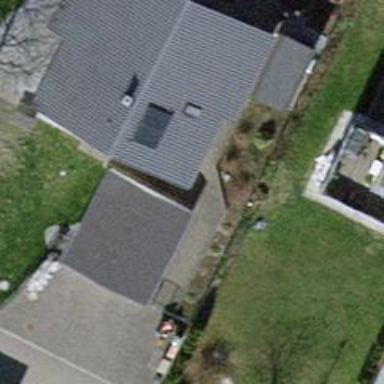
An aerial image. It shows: Garage.